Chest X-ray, AP view. Patient: 64 years old, sex M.
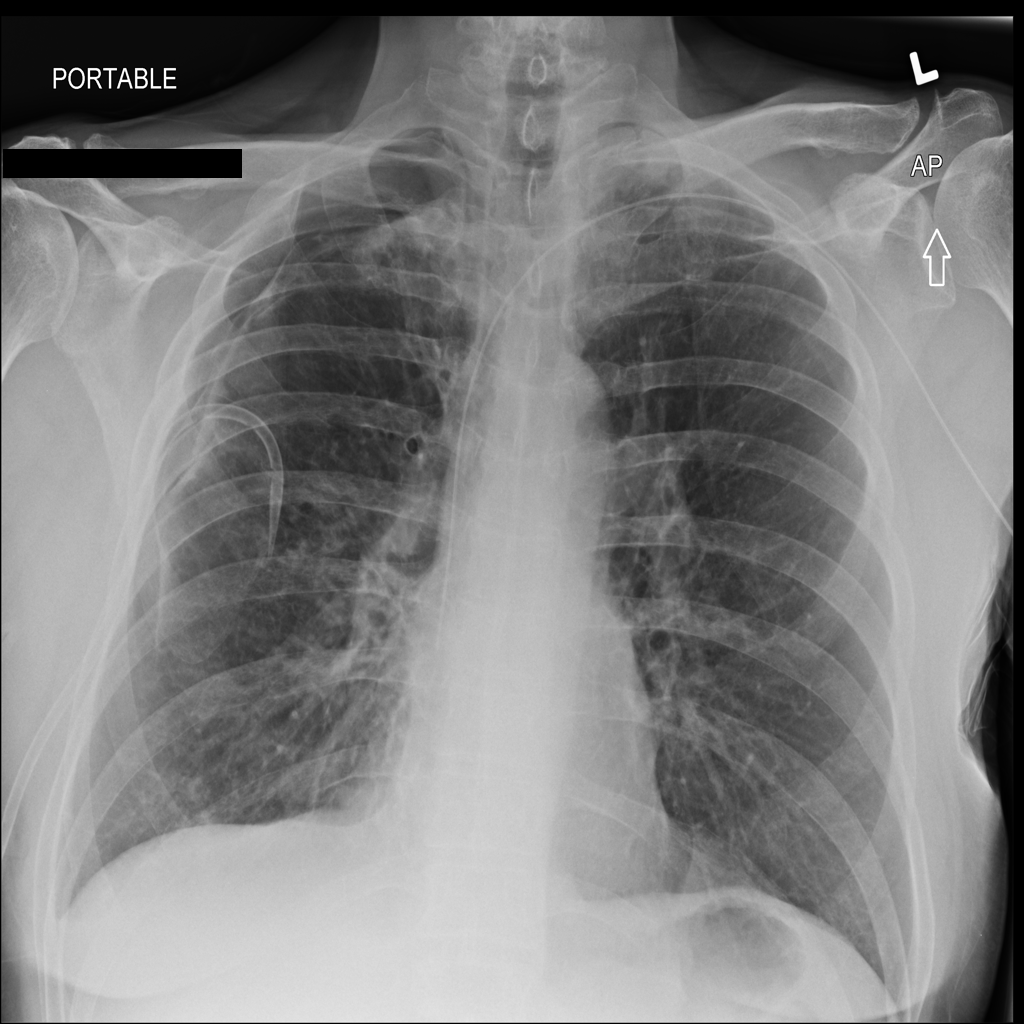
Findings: Pneumothorax